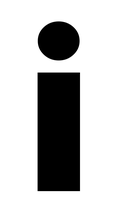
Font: Inter_Black